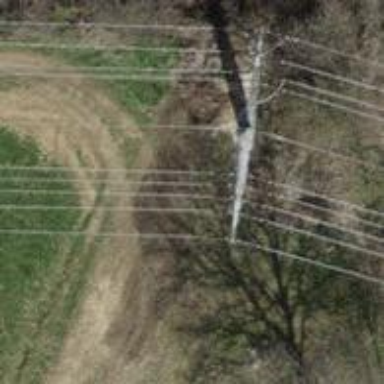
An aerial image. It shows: Concrete power pole.